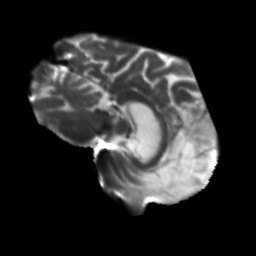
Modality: T2w
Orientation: sagittal
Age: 71
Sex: male
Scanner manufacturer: siemens
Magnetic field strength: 3 T
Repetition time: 5.47 s
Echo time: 0.0854 s